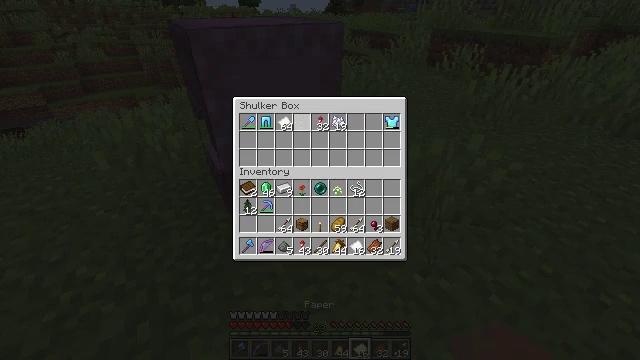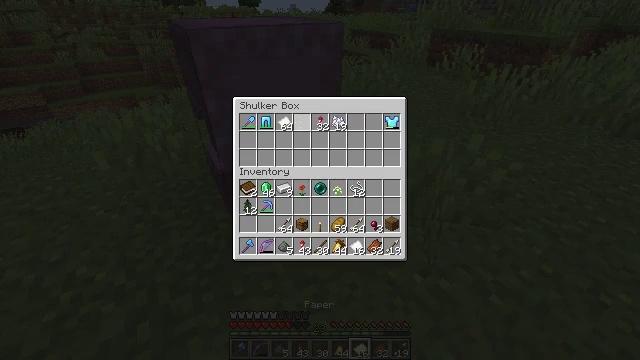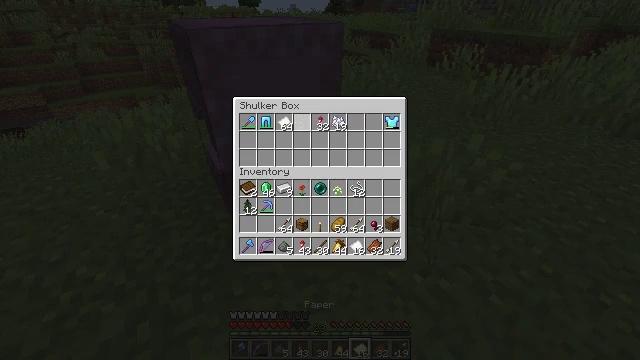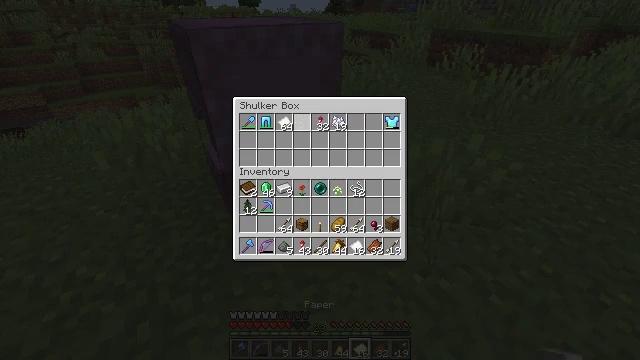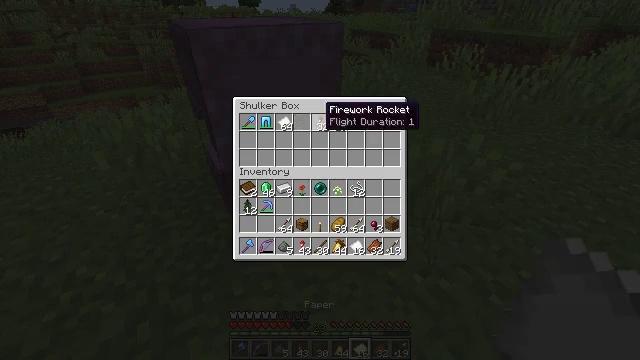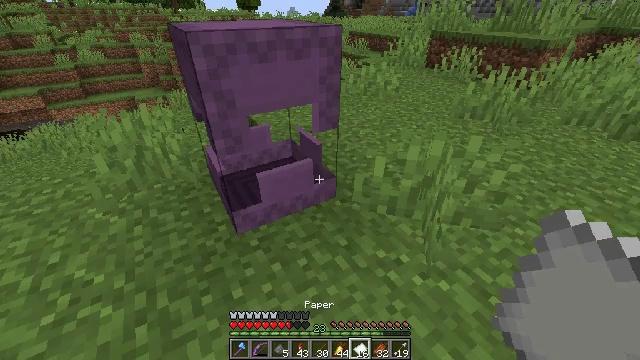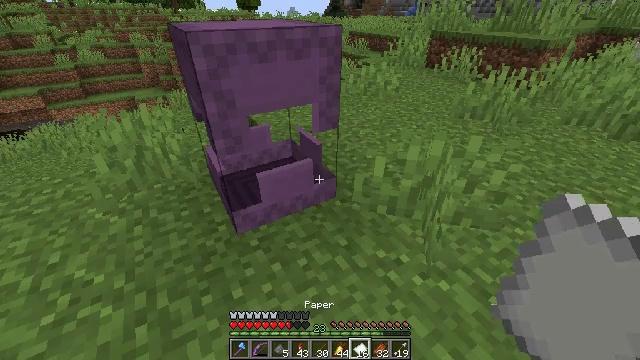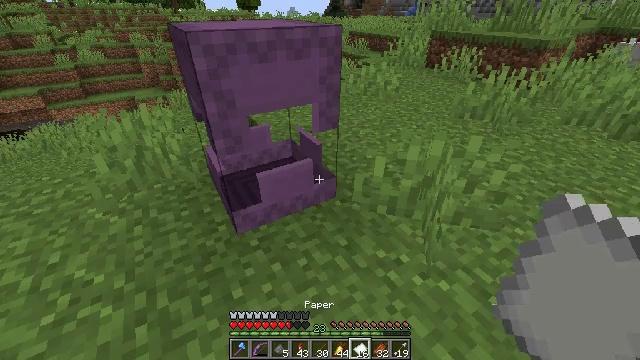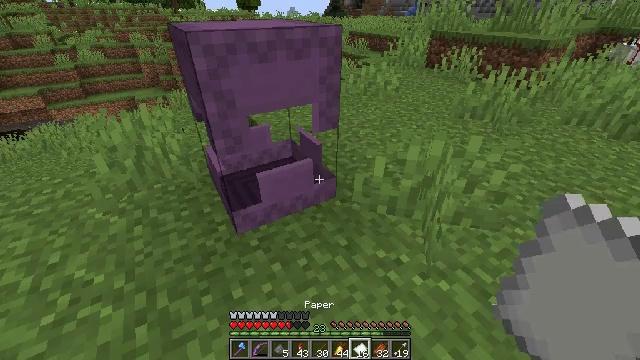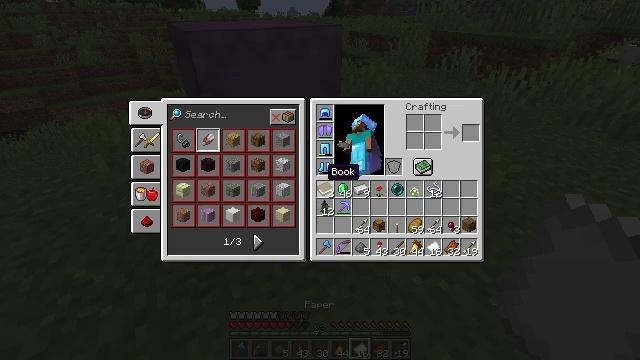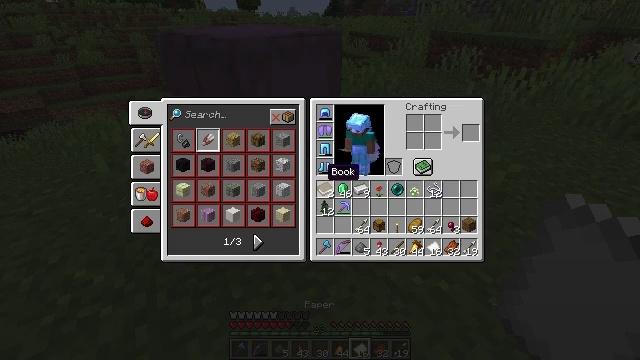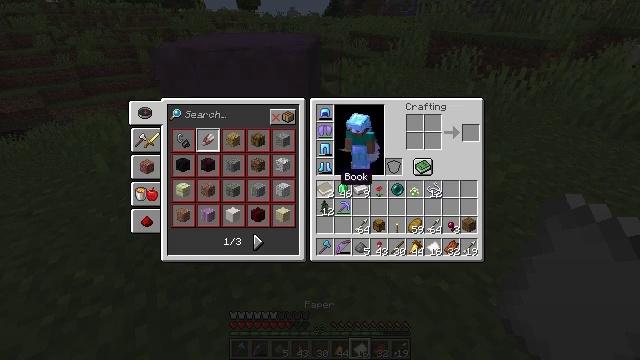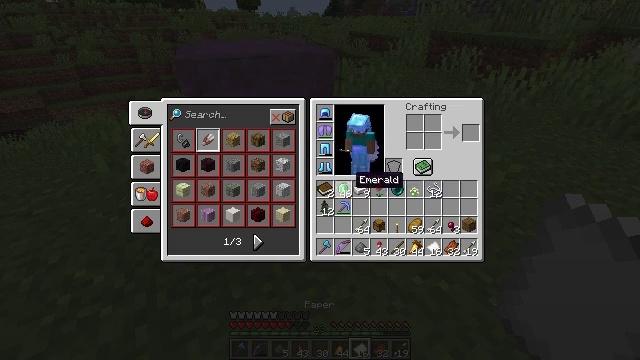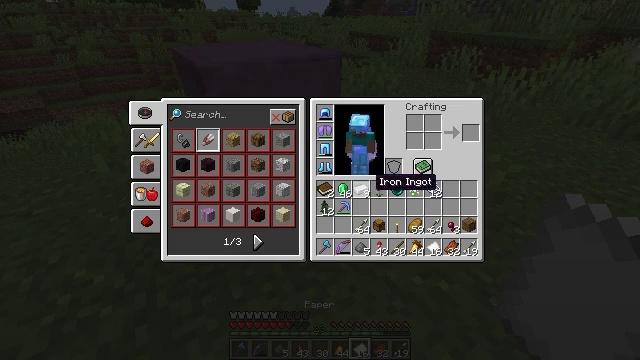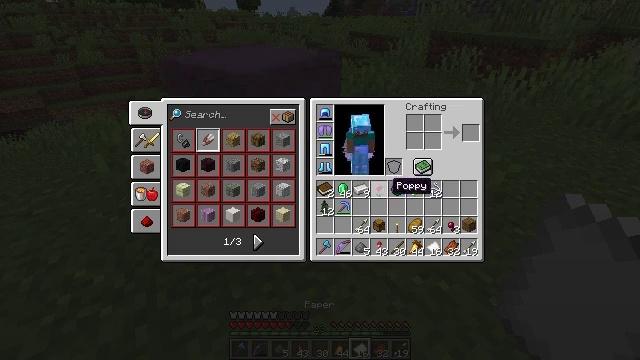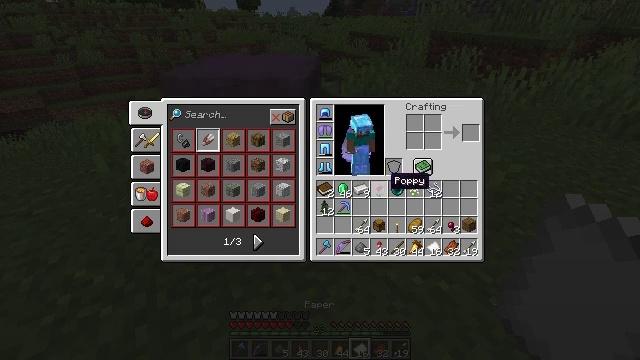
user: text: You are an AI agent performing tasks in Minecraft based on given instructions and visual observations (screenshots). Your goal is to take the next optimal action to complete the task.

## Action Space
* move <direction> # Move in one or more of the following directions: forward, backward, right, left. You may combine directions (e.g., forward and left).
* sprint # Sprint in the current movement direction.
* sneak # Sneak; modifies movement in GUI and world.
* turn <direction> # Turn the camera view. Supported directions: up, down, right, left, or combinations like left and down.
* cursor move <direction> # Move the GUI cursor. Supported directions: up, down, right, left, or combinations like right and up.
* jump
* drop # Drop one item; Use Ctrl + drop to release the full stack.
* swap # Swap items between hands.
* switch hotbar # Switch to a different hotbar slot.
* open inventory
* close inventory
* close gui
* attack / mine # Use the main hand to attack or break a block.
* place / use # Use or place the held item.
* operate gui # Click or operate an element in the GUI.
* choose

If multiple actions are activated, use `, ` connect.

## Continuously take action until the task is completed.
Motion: motion action
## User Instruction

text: Assemble a firework rocket with the required materials.
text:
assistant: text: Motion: sneak, operate gui
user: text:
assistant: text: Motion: sneak
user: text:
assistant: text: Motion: sneak
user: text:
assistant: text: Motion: sneak, cursor move right
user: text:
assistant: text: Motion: no_op
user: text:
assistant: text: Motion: close gui
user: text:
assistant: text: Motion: no_op
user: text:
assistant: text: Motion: no_op
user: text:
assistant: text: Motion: open inventory
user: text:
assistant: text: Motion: open inventory
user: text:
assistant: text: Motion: cursor move right, open inventory
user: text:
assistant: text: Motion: cursor move right
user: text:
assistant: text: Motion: cursor move right
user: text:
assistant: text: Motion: cursor move right
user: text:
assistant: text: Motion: no_op
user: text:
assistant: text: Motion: no_op
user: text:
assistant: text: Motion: no_op
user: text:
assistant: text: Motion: no_op
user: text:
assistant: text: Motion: no_op
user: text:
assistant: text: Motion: cursor move right
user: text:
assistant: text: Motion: cursor move right
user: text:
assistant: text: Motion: cursor move right
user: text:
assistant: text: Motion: cursor move right
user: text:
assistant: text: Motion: cursor move up
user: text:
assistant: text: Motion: no_op
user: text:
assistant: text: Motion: no_op
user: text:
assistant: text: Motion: no_op
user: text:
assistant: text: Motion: no_op
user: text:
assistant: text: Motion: no_op
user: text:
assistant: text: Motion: no_op